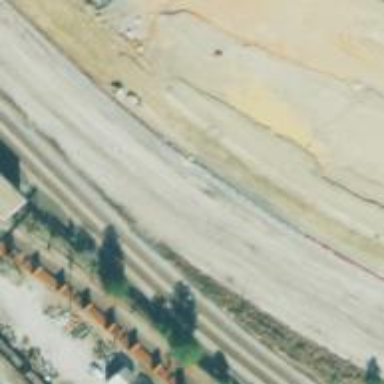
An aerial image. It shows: Abandoned railway yard.